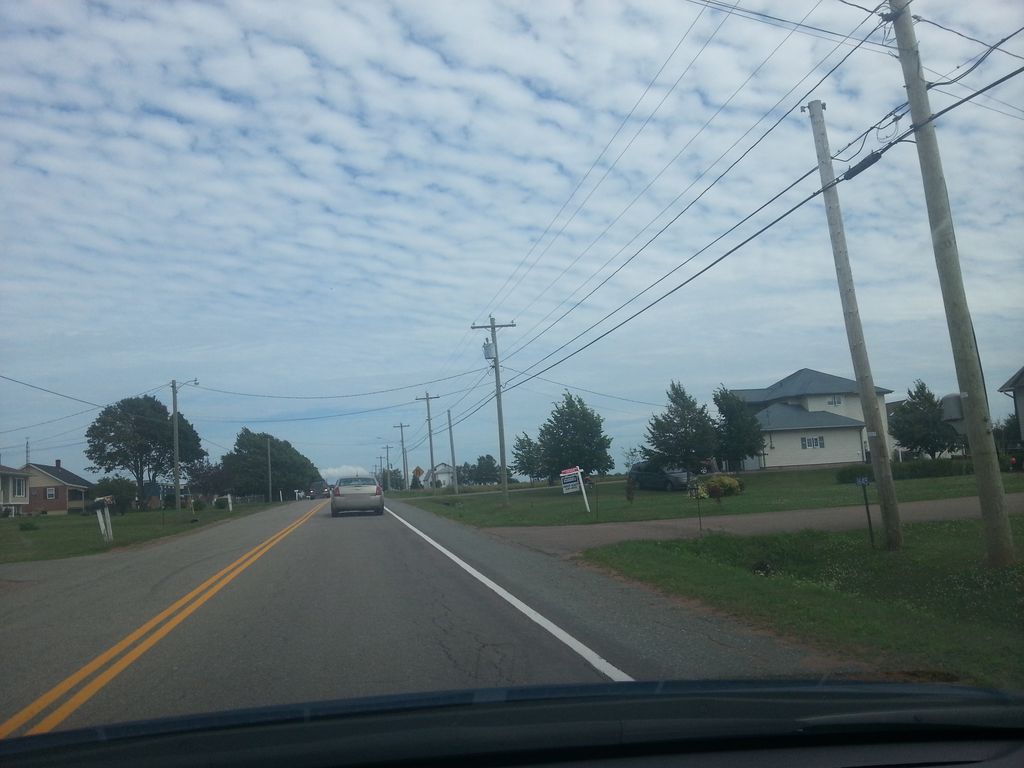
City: charlottetown